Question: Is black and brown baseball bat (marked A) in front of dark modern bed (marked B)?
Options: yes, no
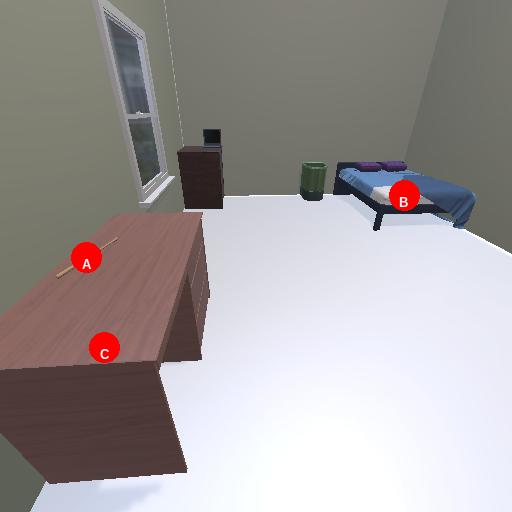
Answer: yes